Current action and preconditions to check: trajectory_clear

Your task: For each precondition in the list above, predict whether it will hold at this action.

Consider the current scene as observed from the mobile robot's camera, and analyze the predicted future states of all dynamic agents (e.g., people, animals, vehicles, or any moving entities) within the NEXT SECOND.

IMPORTANT: Only answer "very likely" if you are absolutely certain—based on strong, clear evidence—that a dynamic agent will violate the precondition in the predicted future state. Do NOT answer "very likely" for unlikely, ambiguous, or low-probability risks.

Ask yourself for each precondition: Is there a high probability, with clear and convincing evidence, that the predicted future states of any dynamic agent will interfere with the predicted future state of the currently executing action within the NEXT SECOND, causing that precondition to fail?

Assess the risk level based on these predictions. Use "likely" or "very likely" if motions create a clear risk of interference.

Use "neutral" or "improbable" if agents are nearby but their predicted paths are clearly diverging or non-conflicting.

Failure Risk Categories: "very improbable", "improbable", "neutral", "likely", "very likely"

Answer Format: Output ONLY the probability_of_failure value from these categories: "very improbable", "improbable", "neutral", "likely", "very likely"

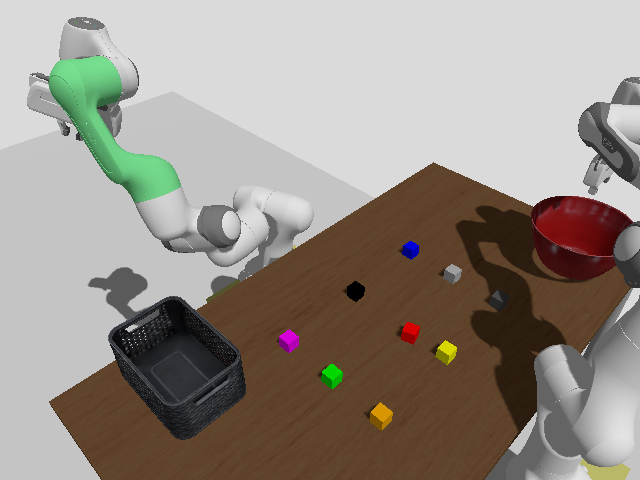

Answer: very improbable